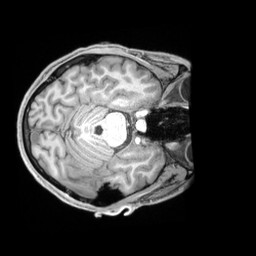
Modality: T1w
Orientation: axial
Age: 23
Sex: male
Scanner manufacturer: siemens
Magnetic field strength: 3 T
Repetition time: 2.2 s
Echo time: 0.00218 s